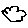
Label: cloud